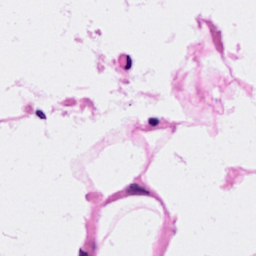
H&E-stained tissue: Breast